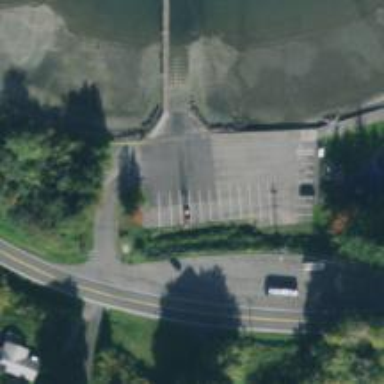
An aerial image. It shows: Slipway for leisure land vehicles on service road.